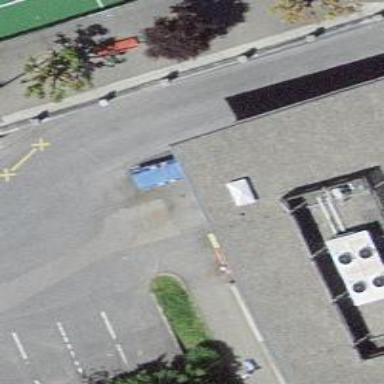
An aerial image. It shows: Recycling container in the area designated for recycling.